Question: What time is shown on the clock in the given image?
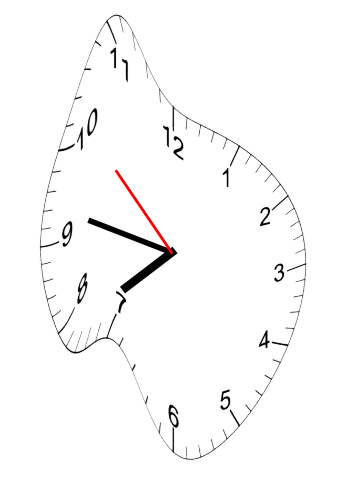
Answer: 07:46:52